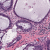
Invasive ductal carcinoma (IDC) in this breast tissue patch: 0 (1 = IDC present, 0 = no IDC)